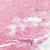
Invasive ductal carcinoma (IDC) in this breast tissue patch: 0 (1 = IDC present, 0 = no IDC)